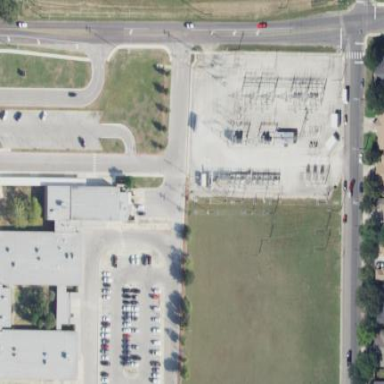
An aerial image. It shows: Outdoor power substation surrounded by fence. The substation is specifically for distribution purposes.